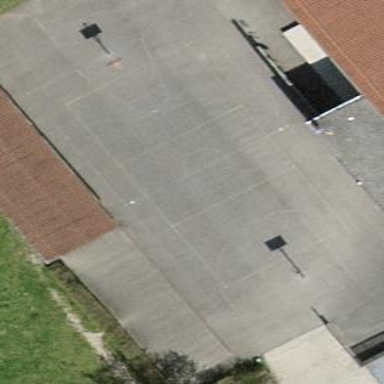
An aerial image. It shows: Basketball court on leisure land pitch.